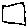
Label: square